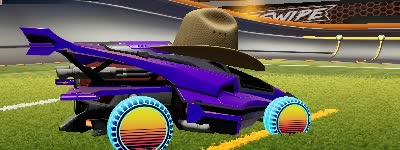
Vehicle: aftershock